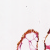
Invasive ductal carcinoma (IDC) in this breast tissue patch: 0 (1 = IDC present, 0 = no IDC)